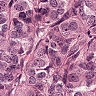
Metastatic tissue present: yes